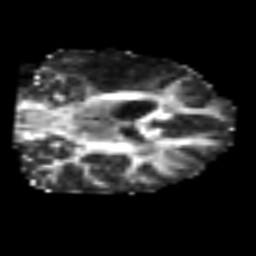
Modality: FA
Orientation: coronal
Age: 54
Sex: male
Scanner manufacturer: siemens
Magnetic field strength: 3 T
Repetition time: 6.1 s
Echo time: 0.101 s